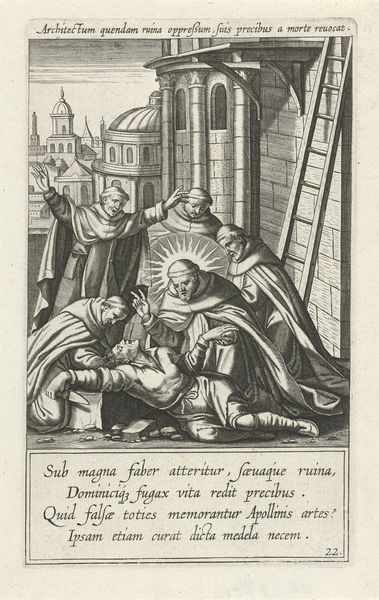
Titel: Opwekking van een metselaar
Künstler: Theodoor Galle
Standort: Amsterdam
Institution: Rijksmuseum
Schlagwörter: himmel, umhang, weiß, stadt, schwarz, säulen, gebäude, arme, steine, tot, häuser, kirche, geistlicher, gewand, blatt, turm, schrift, grafik, kuppel, leiter, krank, kloster, strahlen, druck, stich, heiligenschein, hilfe, sturz, unfall, segen, mönch, heiliger, mönche, brüder, verwundet, gefallen, rufen, tonsur, latein, 22